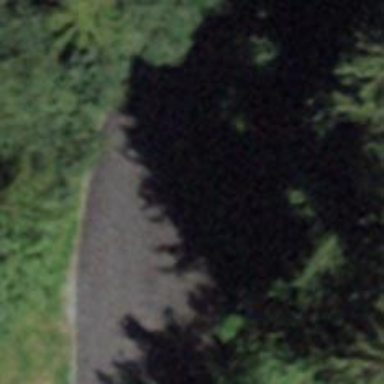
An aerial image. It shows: Paved track with grade1 tracktype.